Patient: sex F, age 57
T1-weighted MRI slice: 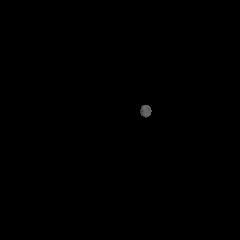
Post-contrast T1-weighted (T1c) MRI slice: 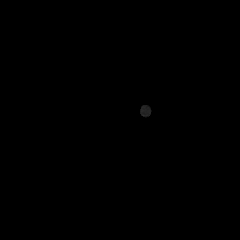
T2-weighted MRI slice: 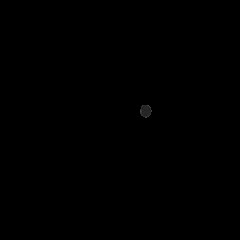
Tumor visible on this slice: no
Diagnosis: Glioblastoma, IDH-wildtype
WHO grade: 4